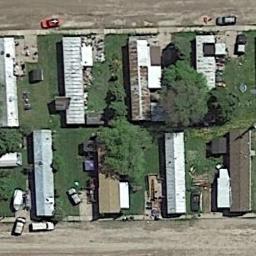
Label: mobile_home_park